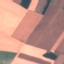
Land use / land cover: AnnualCrop